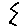
Label: zigzag